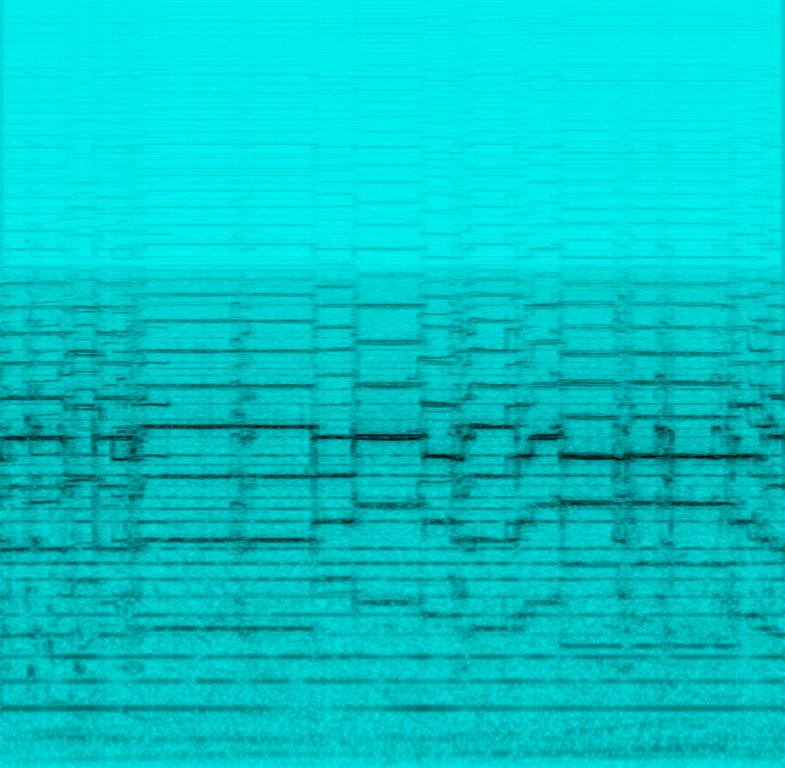
The low quality recording features a live performance that consists of bagpipes melodies. It sounds soulful, passionate, cultural and the recording is in mono and noisy.